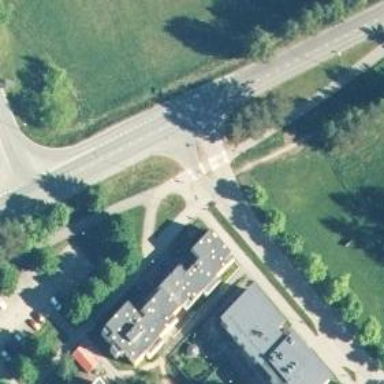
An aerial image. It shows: Shared cycleway with asphalt surface.